Question: I am using 'Intellij IDEA 14.1.3' edition and have installed 'Scala' plugin. When creating 'SBT' project, it reports the following error:
'''
Error:Error while importing SBT project:
...
::::::::::::::::::::::::::::::::::::::::::::::
:: org.fusesource.jansi#jansi;1.11: not found
::::::::::::::::::::::::::::::::::::::::::::::
:::: ERRORS
Server access Error: Connection timed out: connect url=http://repo.typesafe.com/typesafe/ivy-releases/org.fusesource.jansi/jansi/1.11/ivys/ivy.xml
Server access Error: Connection timed out: connect url=http://repo1.maven.org/maven2/org/fusesource/jansi/jansi/1.11/jansi-1.11.pom
Server access Error: Connection timed out: connect url=http://repo1.maven.org/maven2/org/fusesource/jansi/jansi/1.11/jansi-1.11.jar
:: USE VERBOSE OR DEBUG MESSAGE LEVEL FOR MORE DETAILS
unresolved dependency: org.fusesource.jansi#jansi;1.11: not found
Error during sbt execution: Error retrieving required libraries
(see C:\Users\xiaona\.sbt\boot\update.log for complete log)
Error: Could not retrieve jansi 1.11
See complete log in C:\Users\xiaona\.IdeaIC14\system\log\sbt.last.log
'''
After referring this <URL>, I see the root cause should be that I use proxy to connect internet.
But in 'SBT' setting screen:

I can't find a place to set proxy. Where can I set proxy for 'SBT' in 'Intellij IDEA'?
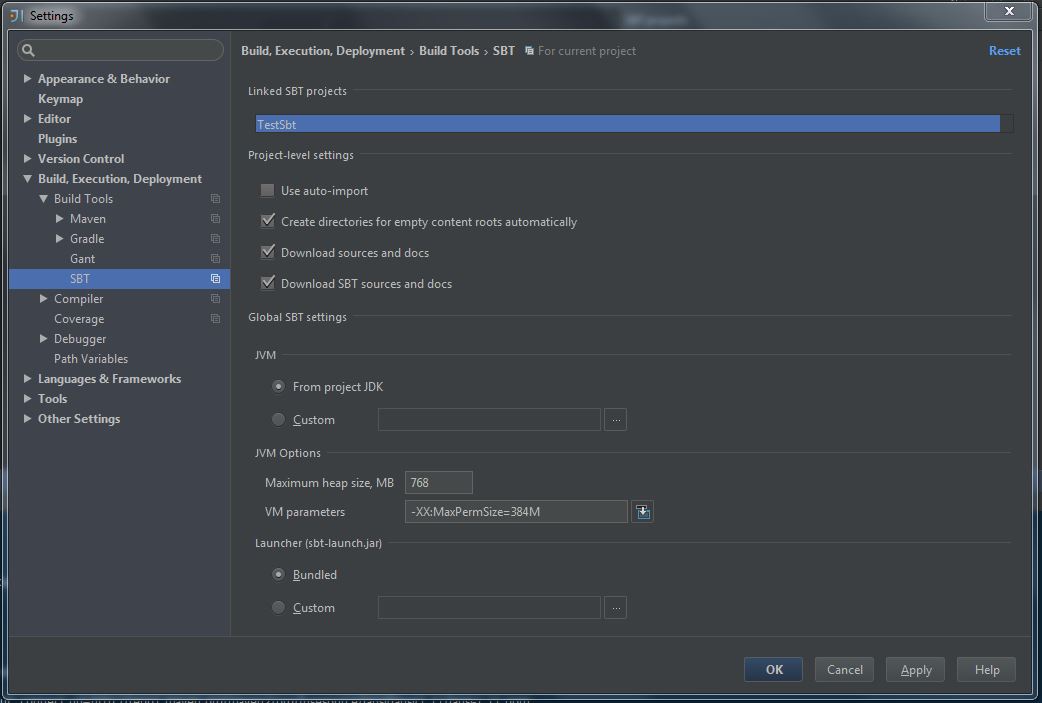
Answer: Add '-Dhttp.proxyHost=<proxy_server> -Dhttp.proxyPort=<proxy_port>' to VM parameters
Read <URL> for more info